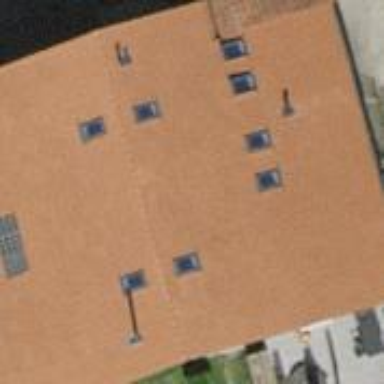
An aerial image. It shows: Building with tiled roof.